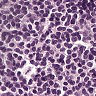
Metastatic tissue present: no